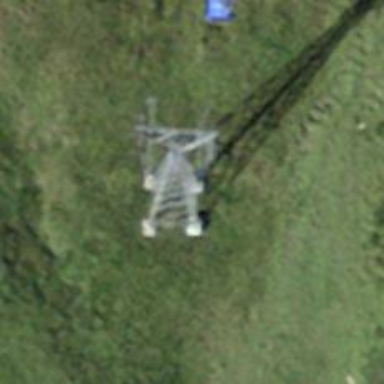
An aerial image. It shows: Pylon used for aerialway.